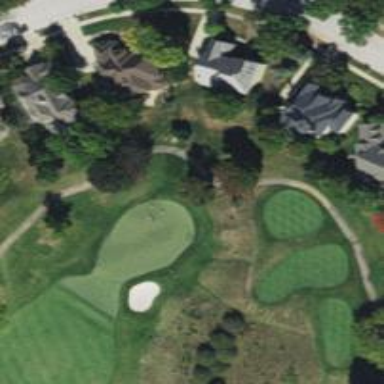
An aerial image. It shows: View of golf hole.